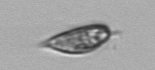
Label: Prorocentrum_triestinum